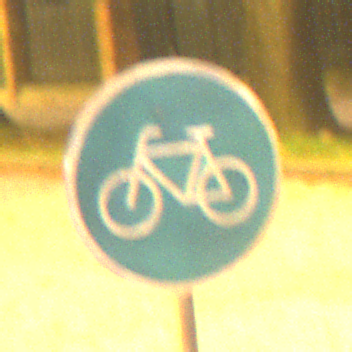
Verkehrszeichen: Radweg
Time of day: Night
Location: Outdoor (Urban)
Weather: Clear
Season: NotSpecified
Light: Artificial